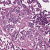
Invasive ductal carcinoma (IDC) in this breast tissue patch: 1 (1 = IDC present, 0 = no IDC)